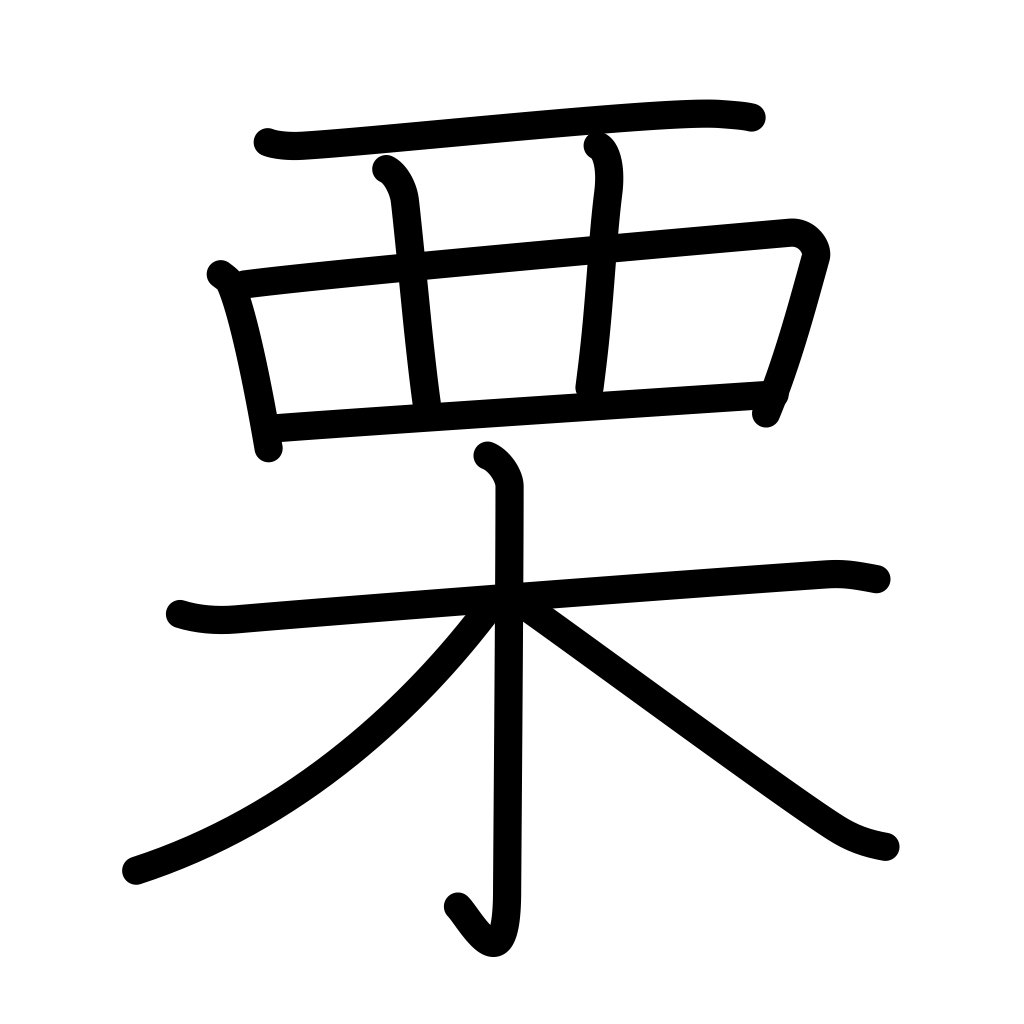
Meaning: chestnut